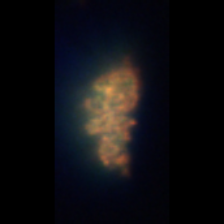
Taxon: Unknown_detritus
Group: Unknown